Question: How can I achieve this :
When I select text I want the bar to show not only "copy" ,"select all" and "confirm"
but also a "share" icon like on a screenshot

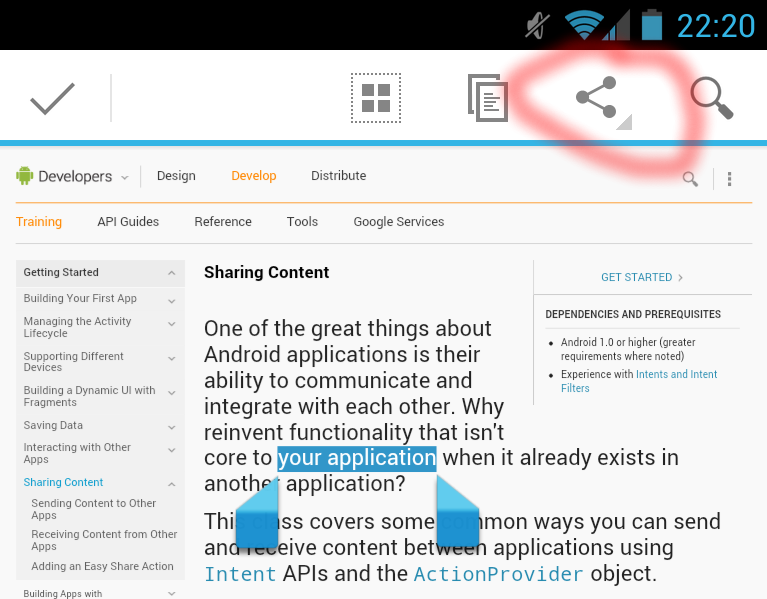
Answer: Give a look at <URL>
Then in your custom ActionMode.Callback, can fetch the selected text with:
'''
int start = myTextView.getSelectionStart();
int end = myTextView.getSelectionEnd();
'''